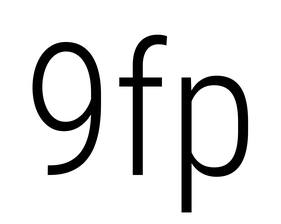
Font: Roboto_Condensed_Light